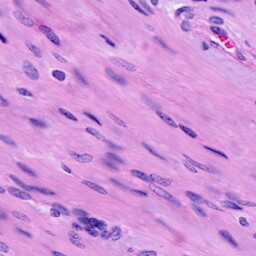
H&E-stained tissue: Cervix